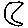
Label: moon